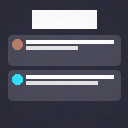
Screen state: on